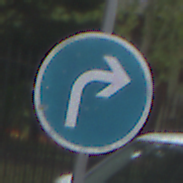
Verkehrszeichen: VorgeschriebeneFahrtrichtungRechts
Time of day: MorningAfternoon
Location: Outdoor (Urban)
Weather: Overcast
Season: NotSpecified
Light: Natural